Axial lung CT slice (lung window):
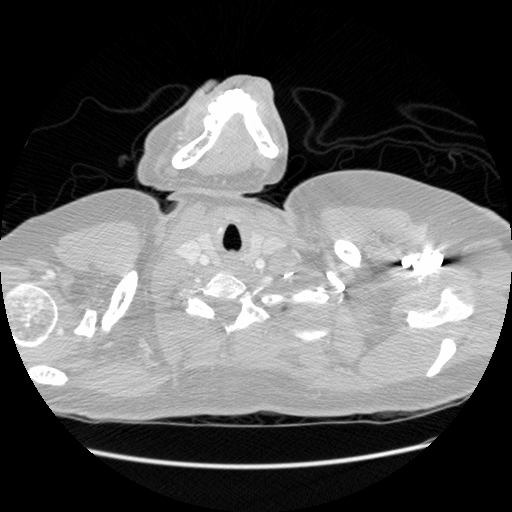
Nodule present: no